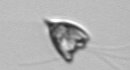
Label: Pyramimonas_longicauda